Aerial crown-view tile of a tropical tree (Barro Colorado Island, Panama), acquired 20241216:
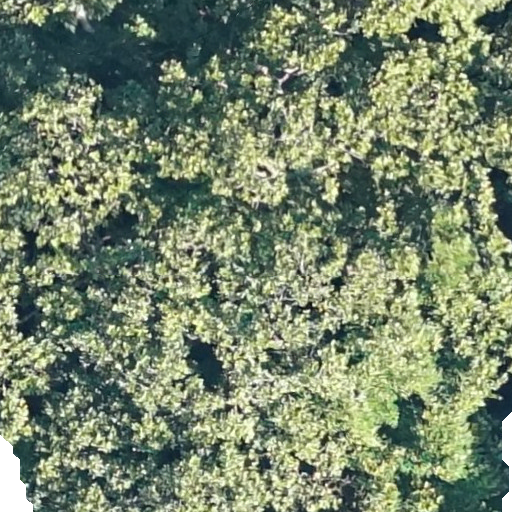
Species: Anacardium excelsum
GBIF accepted scientific name: Anacardium excelsum
Crown area: 655.731 m²